Question: In <URL>, how can I prevent the first selected item from being shown in the title. Alternatively, how can I hide an empty first item from the list of drop down options
In HTML, the '<select>' element will automatically select the first '<option>' element by default. The typical way around this is to create a blank first row, but this looks pretty odd as part of the dropdown menu exposed by bootstrap select.
Here are my two options:
'''
<select class="selectpicker" title="Pick One">
<option>Mustard</option>
<option>Ketchup</option>
<option>Relish</option>
</select>
<select class="selectpicker" title="Pick One">
<option></option>
<option>Mustard</option>
<option>Ketchup</option>
<option>Relish</option>
</select>
'''
But neither look very good. The first ignore the 'title' property entirely and the second has a blank space which looks weird on a dropdown menu:

'''
<link href="https://cdnjs.cloudflare.com/ajax/libs/twitter-bootstrap/3.3.7/css/bootstrap.css" rel="stylesheet"/>
<link href="https://cdnjs.cloudflare.com/ajax/libs/bootstrap-select/1.6.3/css/bootstrap-select.css" rel="stylesheet"/>
<script src="https://cdnjs.cloudflare.com/ajax/libs/jquery/2.2.4/jquery.js"></script>
<script src="https://cdnjs.cloudflare.com/ajax/libs/twitter-bootstrap/3.3.7/js/bootstrap.js"></script>
<script src="https://cdnjs.cloudflare.com/ajax/libs/bootstrap-select/1.6.3/js/bootstrap-select.js"></script>
<select class="selectpicker" title="Pick One">
<option>Mustard</option>
<option>Ketchup</option>
<option>Relish</option>
</select>
<select class="selectpicker" title="Pick One">
<option></option>
<option>Mustard</option>
<option>Ketchup</option>
<option>Relish</option>
</select>
'''
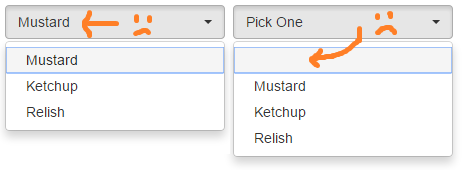
Answer: ## Method 1 - Update Bootstrap-Select Version >1.7
Per the release notes in <URL>:
> <URL>: Show "title" when using a non-multiple select
A blank option is prepended to the select, which is then selected by
default. This allows the title to be shown when the select is initially
loaded and "no" options are selected yet.
'''
<link href="https://cdnjs.cloudflare.com/ajax/libs/bootstrap-select/1.7.0/css/bootstrap-select.css" rel="stylesheet"/>
<script src="https://cdnjs.cloudflare.com/ajax/libs/bootstrap-select/1.7.0/js/bootstrap-select.js"></script>
'''
:
'''
<link href="https://cdnjs.cloudflare.com/ajax/libs/twitter-bootstrap/3.3.7/css/bootstrap.css" rel="stylesheet"/>
<link href="https://cdnjs.cloudflare.com/ajax/libs/bootstrap-select/1.7.0/css/bootstrap-select.css" rel="stylesheet"/>
<script src="https://cdnjs.cloudflare.com/ajax/libs/jquery/2.2.4/jquery.js"></script>
<script src="https://cdnjs.cloudflare.com/ajax/libs/twitter-bootstrap/3.3.7/js/bootstrap.js"></script>
<script src="https://cdnjs.cloudflare.com/ajax/libs/bootstrap-select/1.7.0/js/bootstrap-select.js"></script>
<select class="selectpicker" >
<option data-hidden="true">Pick One</option>
<option>Mustard</option>
<option>Ketchup</option>
<option>Relish</option>
</select>
'''
## Method 2 - Hide empty option with CSS
You can hide the first '<li>' element in the dropdown menu like this (although you'd probably want to base it off a class so it didn't happen by default).
'''
.bootstrap-select ul.dropdown-menu li:first-child {
display: none;
}
'''
:
'''
.bootstrap-select ul.dropdown-menu li:first-child {
display: none;
}
'''
'''
<link href="https://cdnjs.cloudflare.com/ajax/libs/twitter-bootstrap/3.3.7/css/bootstrap.css" rel="stylesheet"/>
<link href="https://cdnjs.cloudflare.com/ajax/libs/bootstrap-select/1.7.0/css/bootstrap-select.css" rel="stylesheet"/>
<script src="https://cdnjs.cloudflare.com/ajax/libs/jquery/2.2.4/jquery.js"></script>
<script src="https://cdnjs.cloudflare.com/ajax/libs/twitter-bootstrap/3.3.7/js/bootstrap.js"></script>
<script src="https://cdnjs.cloudflare.com/ajax/libs/bootstrap-select/1.7.0/js/bootstrap-select.js"></script>
<select class="selectpicker" title="Pick One" >
<option></option>
<option>Mustard</option>
<option>Ketchup</option>
<option>Relish</option>
</select>
'''
## Method 3 - Hide empty option with data attributes
As suggested by @Antiga, you can hide the first option with 'data-hidden="true"' like this:
'''
<select class="selectpicker">
<option data-hidden="true">Pick One</option>
<option>Mustard</option>
<option>Ketchup</option>
<option>Relish</option>
</select>
'''
:
'''
<link href="https://cdnjs.cloudflare.com/ajax/libs/twitter-bootstrap/3.3.7/css/bootstrap.css" rel="stylesheet"/>
<link href="https://cdnjs.cloudflare.com/ajax/libs/bootstrap-select/1.7.0/css/bootstrap-select.css" rel="stylesheet"/>
<script src="https://cdnjs.cloudflare.com/ajax/libs/jquery/2.2.4/jquery.js"></script>
<script src="https://cdnjs.cloudflare.com/ajax/libs/twitter-bootstrap/3.3.7/js/bootstrap.js"></script>
<script src="https://cdnjs.cloudflare.com/ajax/libs/bootstrap-select/1.7.0/js/bootstrap-select.js"></script>
<select class="selectpicker" >
<option data-hidden="true">Pick One</option>
<option>Mustard</option>
<option>Ketchup</option>
<option>Relish</option>
</select>
'''